Question: So I'm making this game in which there is an n*n board and the board is filled with walls and stars. Players have to get the stars to win but can't get past walls
The problem is, I don't know how to handle a wall blocking the path. See below for image explanation:

In the scenario above, if you click on the bottom left house it shouldn't let you move there but I don't know how to implement that in my code.
All the items are in a 2-dimensional array named blocks[][]. each blocks[i][j] stores an Item and in our case the block under the player stores an Item with the subclass of Wall.
I would be thankful if you guys helped me out.
Cheers!
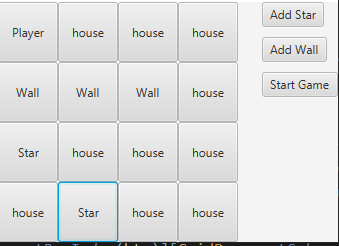
Answer: I figured out a way to check the array elements between the current position and the destination. Since the player can only move horizontally or vertically, you can loop through that (the direction the player is heading) of the array and search for "wall". Thank you all for helping me out